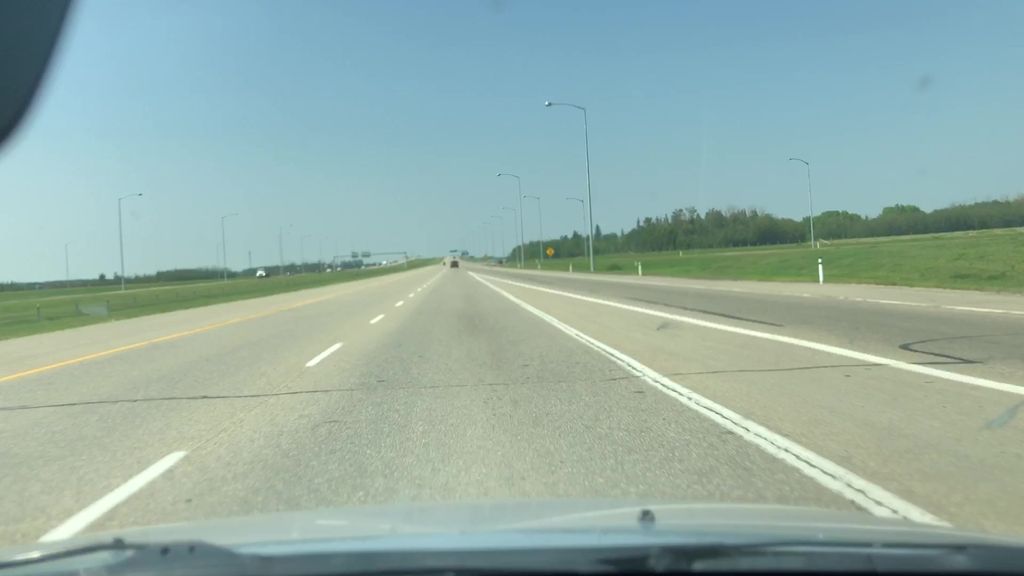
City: edmonton